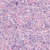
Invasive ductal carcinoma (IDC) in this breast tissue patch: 1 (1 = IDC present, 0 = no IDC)